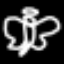
Label: angel